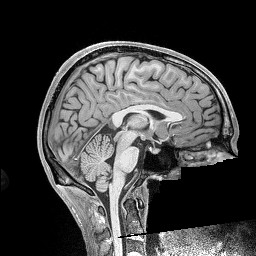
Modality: T1w
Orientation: sagittal
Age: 23
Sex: male